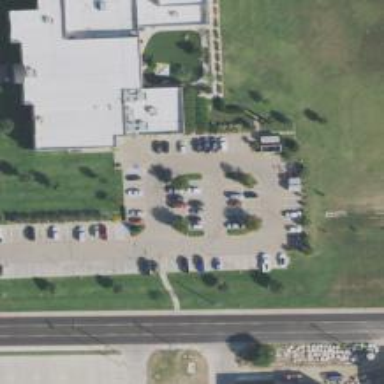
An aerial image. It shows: Parking space is available.